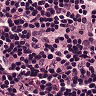
Metastatic tissue present: no